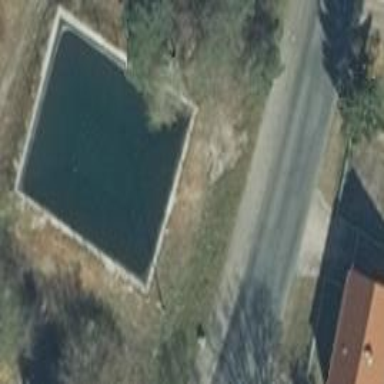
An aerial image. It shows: Reservoir of water serving as emergency fire water pond.